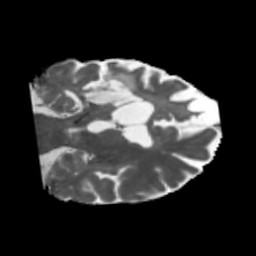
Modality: MD
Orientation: coronal
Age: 58
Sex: male
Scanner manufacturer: siemens
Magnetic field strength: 3 T
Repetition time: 5.47 s
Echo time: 0.0854 s